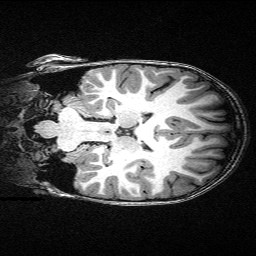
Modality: T1w
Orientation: coronal
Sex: female
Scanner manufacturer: siemens
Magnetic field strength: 3 T
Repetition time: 2.3 s
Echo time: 0.00336 s